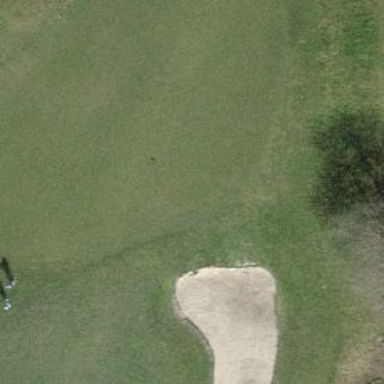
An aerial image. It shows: View of golf hole.